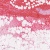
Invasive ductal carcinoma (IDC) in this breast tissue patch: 0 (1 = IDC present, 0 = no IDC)